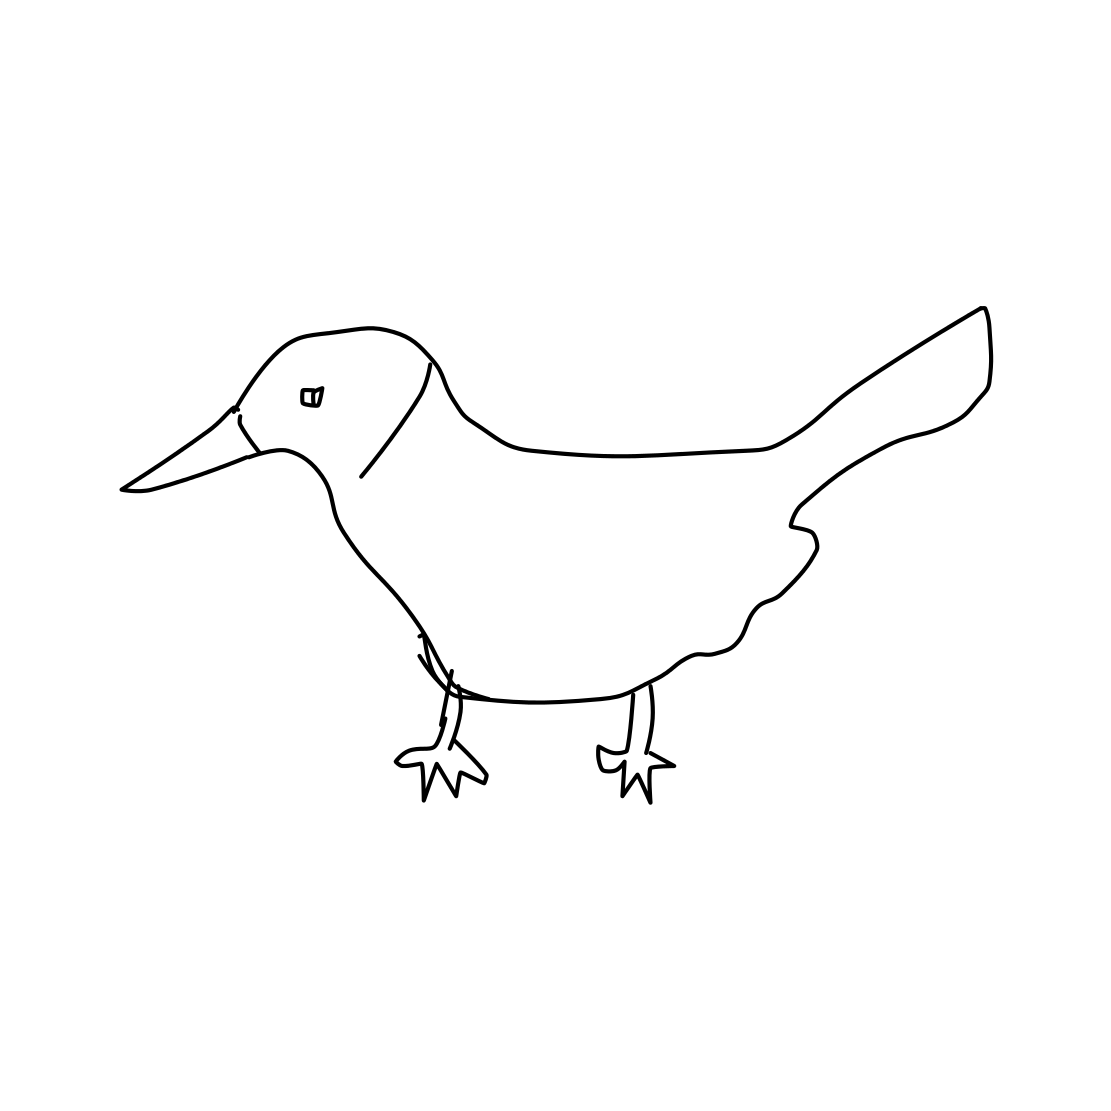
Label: rooster